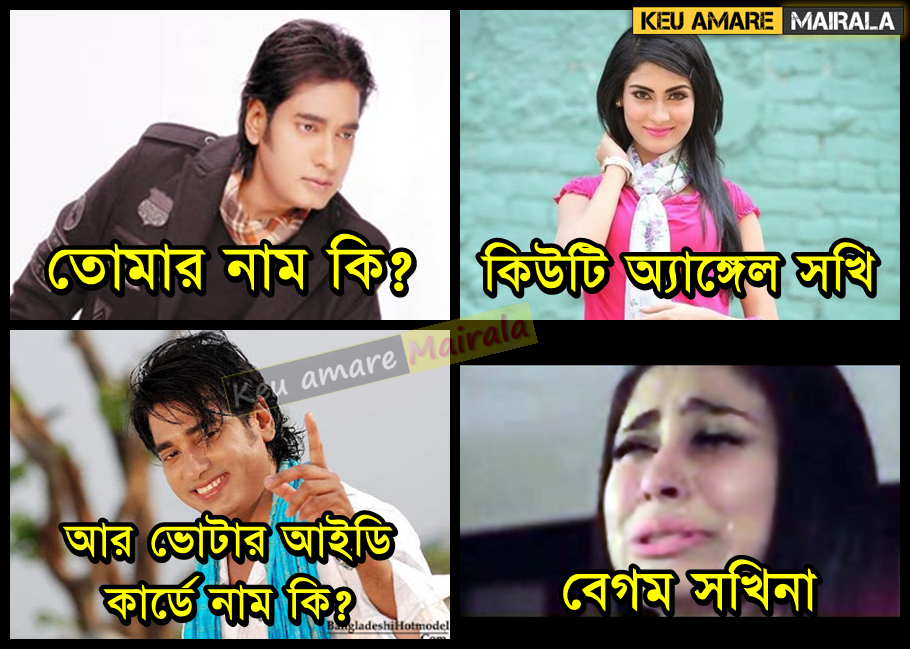
Caption: তোমার নাম কি? কিউট অ্যাঙ্গেল সখি আর ভোটার আইডি কার্ড নাম কি? বেগম সখিনা
Label: non-hate